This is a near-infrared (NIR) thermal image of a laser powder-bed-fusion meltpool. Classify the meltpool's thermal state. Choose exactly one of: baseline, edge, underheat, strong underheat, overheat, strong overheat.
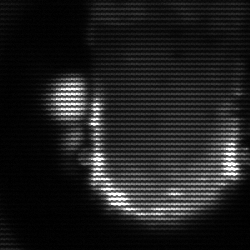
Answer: baseline